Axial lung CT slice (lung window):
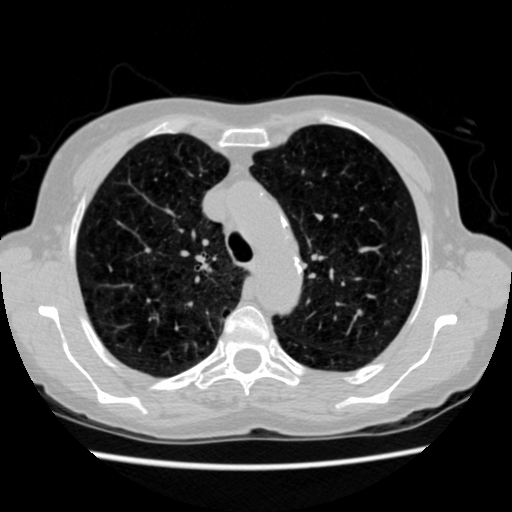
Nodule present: yes
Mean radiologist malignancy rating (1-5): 2